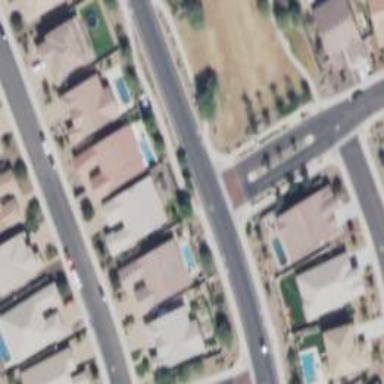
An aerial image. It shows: Asphalt road in residential area.